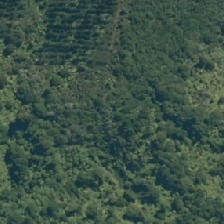
Land cover: broadleaved_indigenous_hardwood